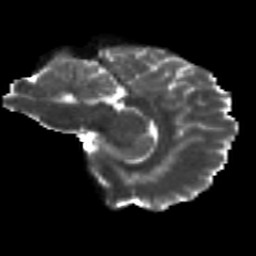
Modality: T2w
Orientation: sagittal
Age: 22
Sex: male
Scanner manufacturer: siemens
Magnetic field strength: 3 T
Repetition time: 8.8 s
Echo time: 0.085 s